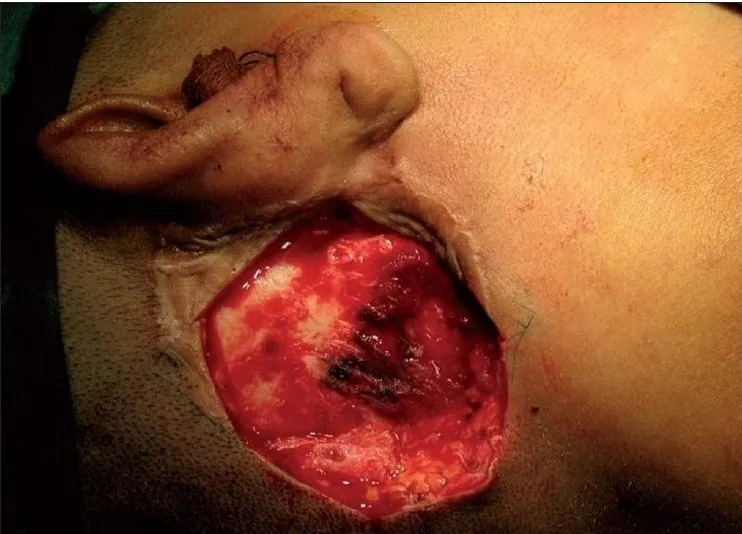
Mastoid bone shaved for a better surgical clearance.
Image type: medical_photograph (other_medical_photograph)